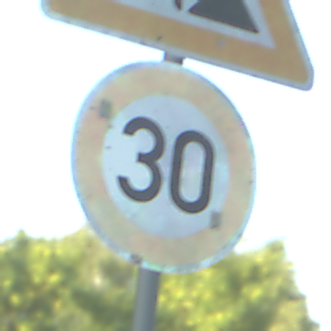
Verkehrszeichen: Geschwindigkeit30
Zusatzzeichen oben: Arbeitsstelle
Umgebung: Outdoor, Suburban
Tageszeit: SunriseSunset
Wetter: PartlyCloudy
Licht: Natural
Jahreszeit: NotSpecified
Kontrast: MediumContrast